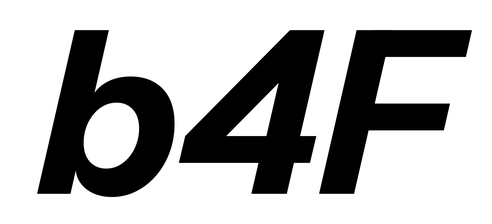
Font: InstrumentSans-Italic_Bold_Italic